Current action and preconditions to check: trajectory_clear

Your task: For each precondition in the list above, predict whether it will hold at this action.

Consider the current scene as observed from the mobile robot's camera, and analyze the predicted future states of all dynamic agents (e.g., people, animals, vehicles, or any moving entities) within the NEXT SECOND.

IMPORTANT: Only answer "very likely" if you are absolutely certain—based on strong, clear evidence—that a dynamic agent will violate the precondition in the predicted future state. Do NOT answer "very likely" for unlikely, ambiguous, or low-probability risks.

Ask yourself for each precondition: Is there a high probability, with clear and convincing evidence, that the predicted future states of any dynamic agent will interfere with the predicted future state of the currently executing action within the NEXT SECOND, causing that precondition to fail?

Assess the risk level based on these predictions. Use "likely" or "very likely" if motions create a clear risk of interference.

Use "neutral" or "improbable" if agents are nearby but their predicted paths are clearly diverging or non-conflicting.

Failure Risk Categories: "very improbable", "improbable", "neutral", "likely", "very likely"

Answer Format: Output ONLY the probability_of_failure value from these categories: "very improbable", "improbable", "neutral", "likely", "very likely"

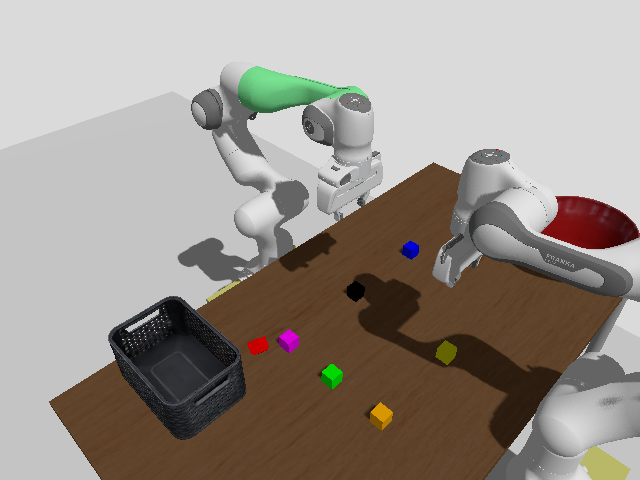

Answer: very improbable